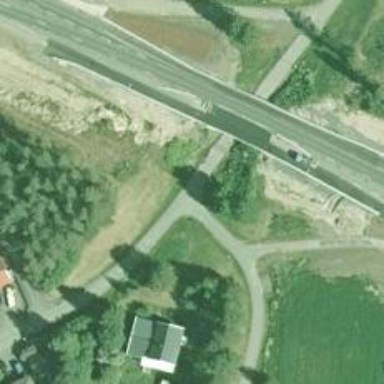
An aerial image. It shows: Cycleway.